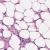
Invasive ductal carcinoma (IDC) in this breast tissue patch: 1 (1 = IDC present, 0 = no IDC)